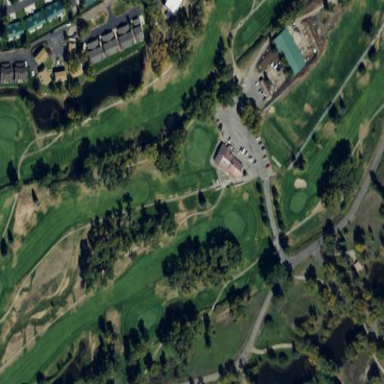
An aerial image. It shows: Golf course surrounded by greenery.